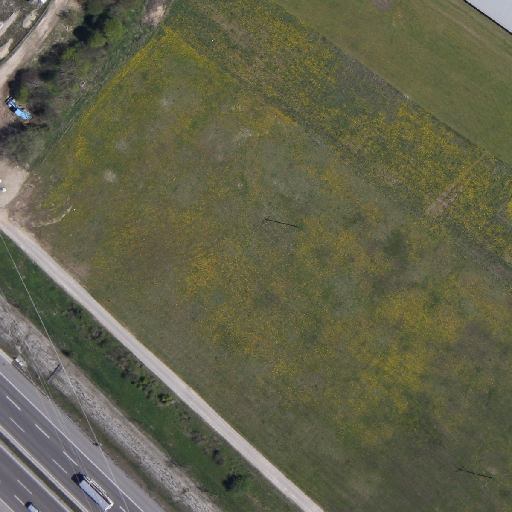
Referring expression: road marking